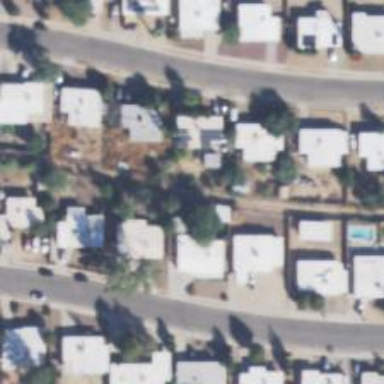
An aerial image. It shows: Alley classified as service road.